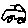
Label: car